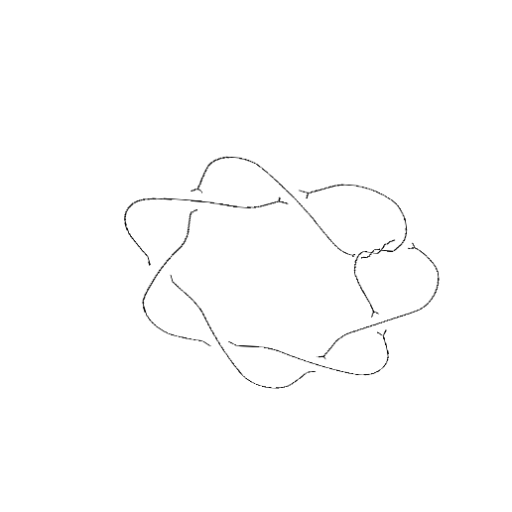
Crossing number: 10